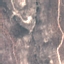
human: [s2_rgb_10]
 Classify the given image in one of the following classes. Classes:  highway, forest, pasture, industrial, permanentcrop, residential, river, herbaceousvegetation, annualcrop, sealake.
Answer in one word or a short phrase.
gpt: HerbaceousVegetation